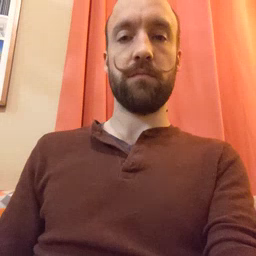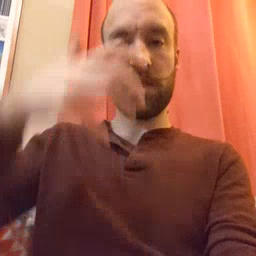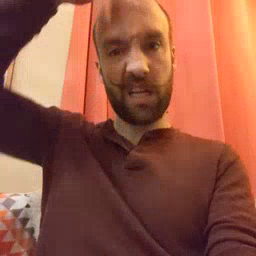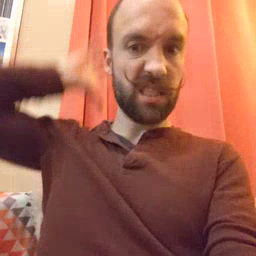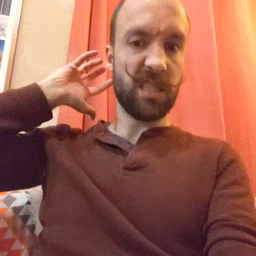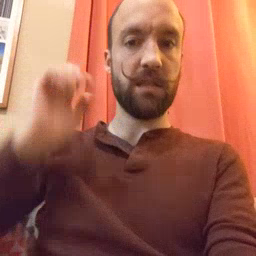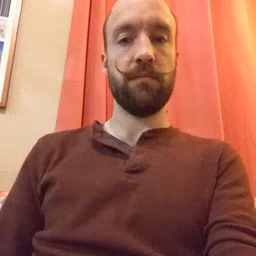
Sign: lion